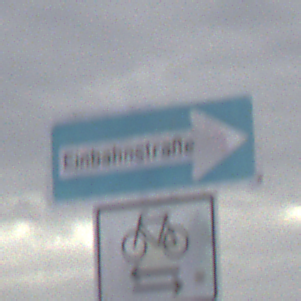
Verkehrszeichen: EinbahnstrasseRechtsweisend
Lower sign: RichtungsangabeDurchPfeile9
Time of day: Midday
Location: Outdoor (Suburban)
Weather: Overcast
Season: NotSpecified
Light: Natural